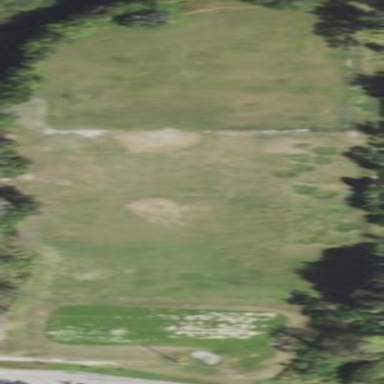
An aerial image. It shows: Driving range for golf practice.